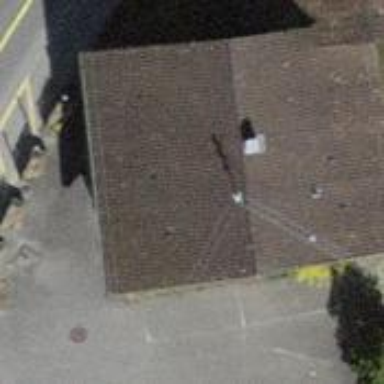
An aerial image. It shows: Restaurant.